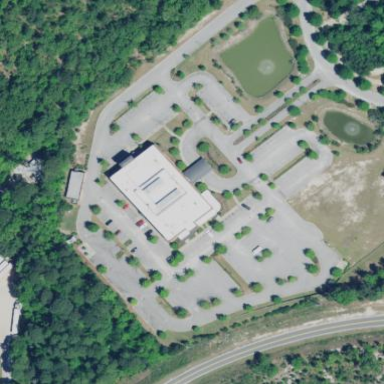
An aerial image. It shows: Clinic building providing healthcare services.